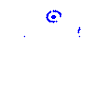
Particle: pion